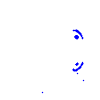
Particle: kaon